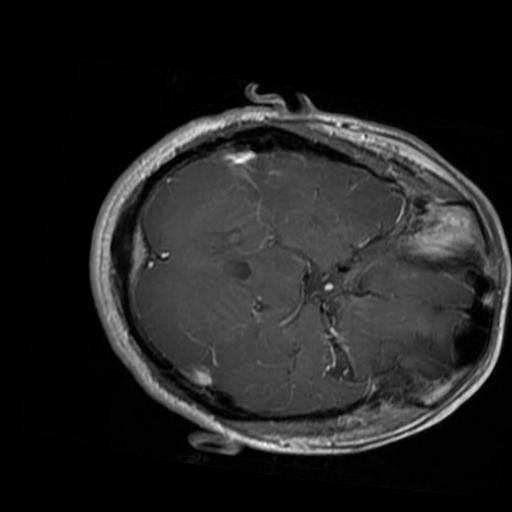
Label: brain_glioma